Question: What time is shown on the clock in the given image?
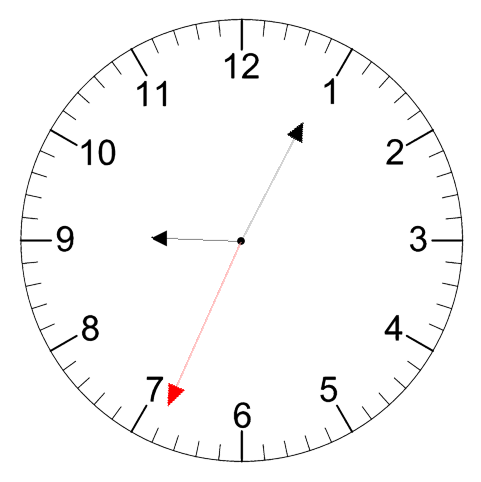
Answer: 09:04:34